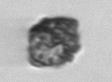
Label: Kryptoperidinium_triquetrum